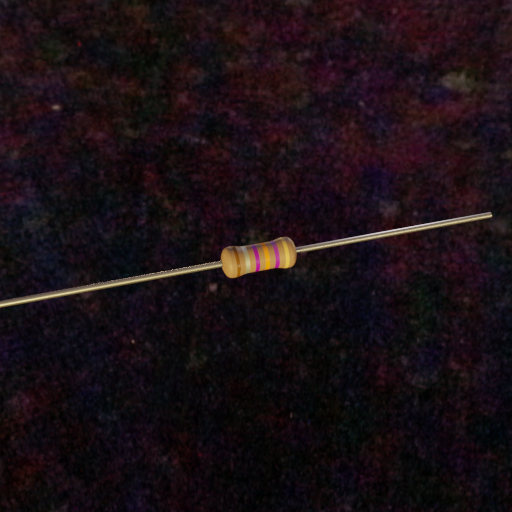
Resistor colour bands (in order): brown, silver, violet, orange, violet, gold